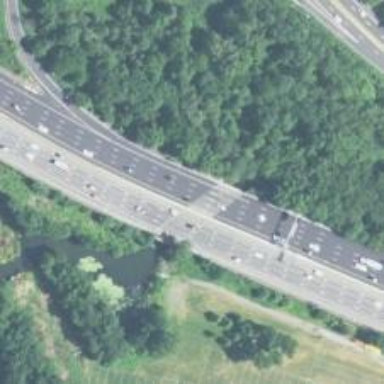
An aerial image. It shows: Motorway junction.